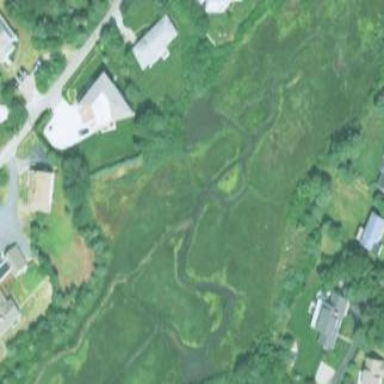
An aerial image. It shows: Saltmarsh wetland area.